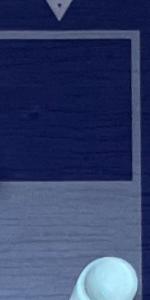
Label: Empty